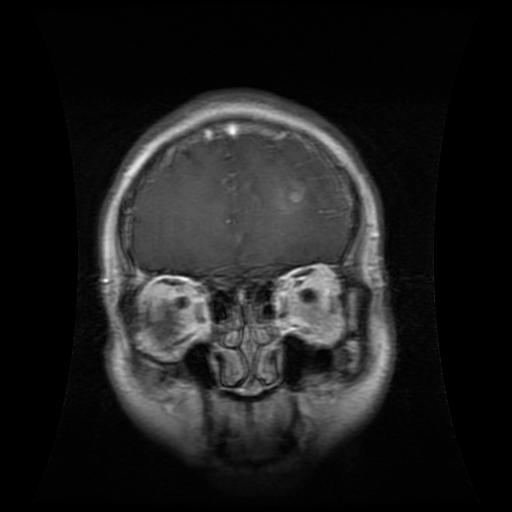
Label: glioma